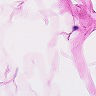
Metastatic tissue present: no